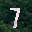
Label: 7